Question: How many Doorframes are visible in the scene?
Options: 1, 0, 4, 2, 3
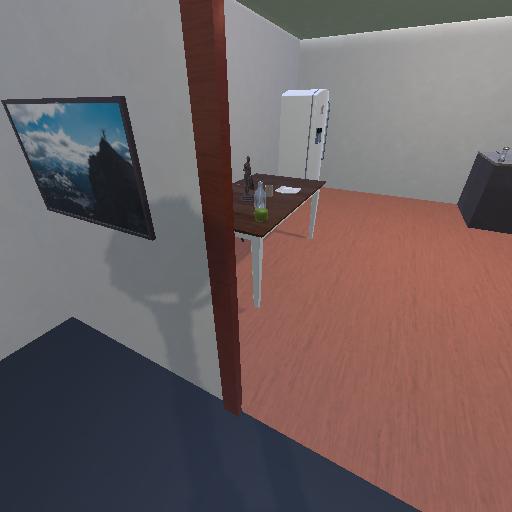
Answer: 1